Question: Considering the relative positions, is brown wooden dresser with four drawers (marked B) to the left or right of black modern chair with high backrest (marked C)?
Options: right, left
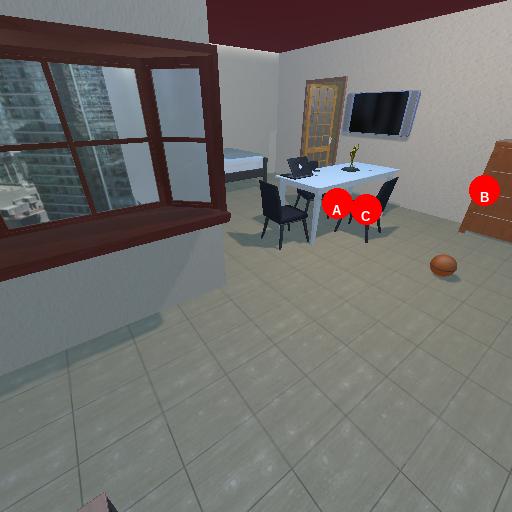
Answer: right